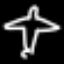
Label: airplane